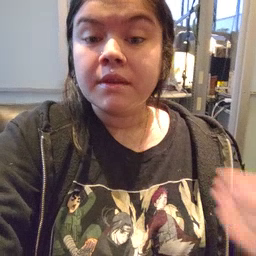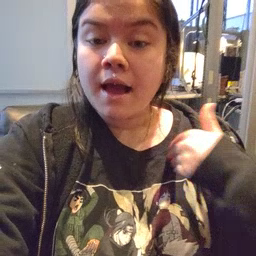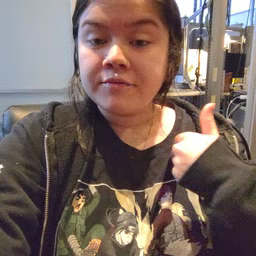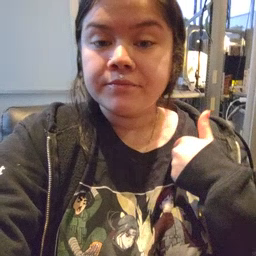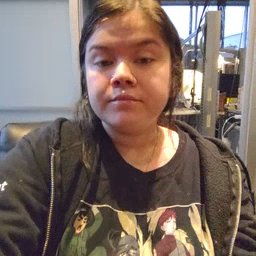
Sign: have